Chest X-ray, AP view. Patient: 30 years old, sex M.
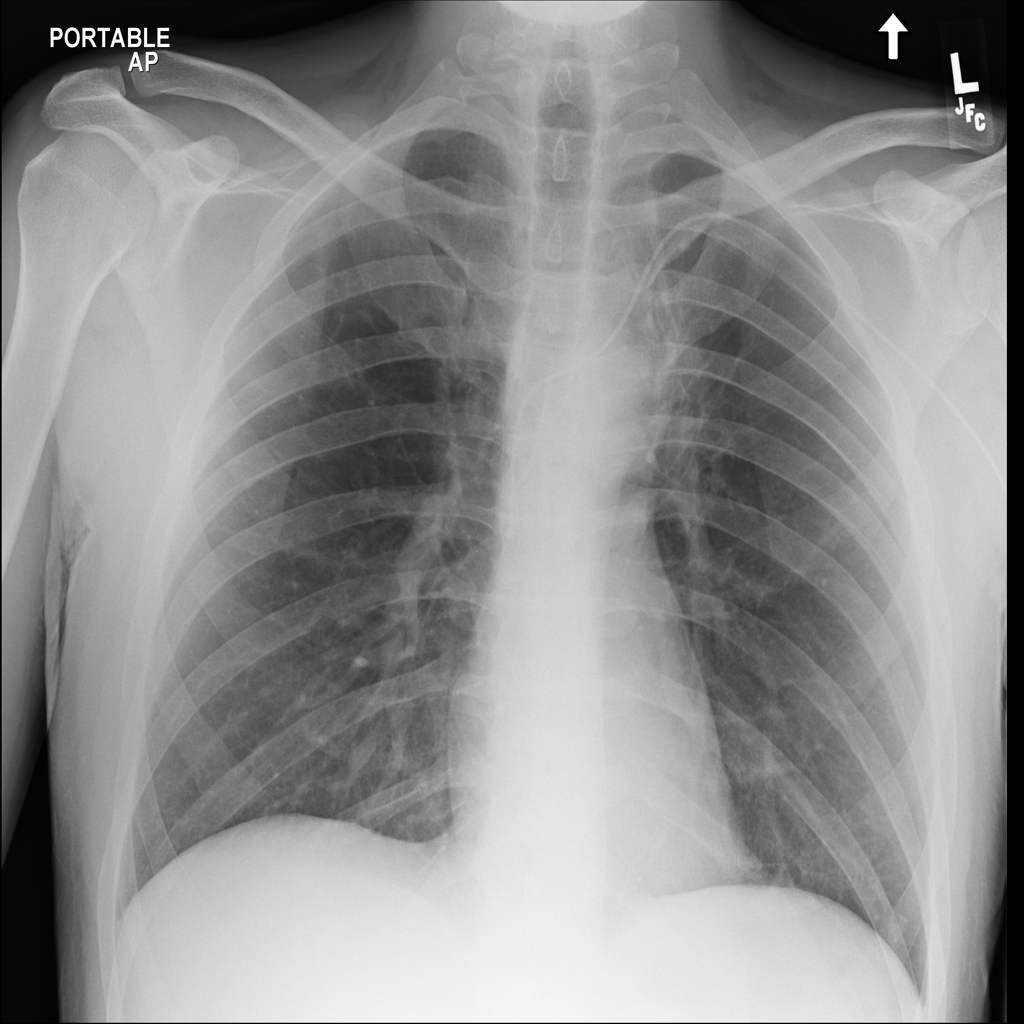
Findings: Fibrosis, Infiltration